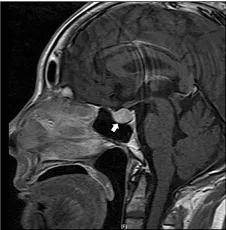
Radiology imaging of the patient and immunostaining for TSH in the pituitary tumor. (B) Preoperative magnetic (MR) resonance image (T1-weight, coronal view).
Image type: radiology (mri)